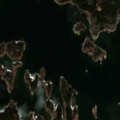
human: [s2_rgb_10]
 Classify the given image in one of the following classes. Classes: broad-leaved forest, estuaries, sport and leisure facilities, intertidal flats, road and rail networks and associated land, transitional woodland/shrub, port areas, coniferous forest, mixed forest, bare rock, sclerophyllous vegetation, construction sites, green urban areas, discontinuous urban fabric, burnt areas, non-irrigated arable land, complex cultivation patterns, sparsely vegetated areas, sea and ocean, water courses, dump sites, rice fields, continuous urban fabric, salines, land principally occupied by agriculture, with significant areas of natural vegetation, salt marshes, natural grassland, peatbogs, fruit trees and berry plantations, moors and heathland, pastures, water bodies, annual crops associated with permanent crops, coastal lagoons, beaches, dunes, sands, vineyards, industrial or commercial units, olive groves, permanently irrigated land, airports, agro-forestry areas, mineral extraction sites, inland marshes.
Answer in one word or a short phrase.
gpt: mixed forest, sea and ocean